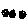
Label: smiley face